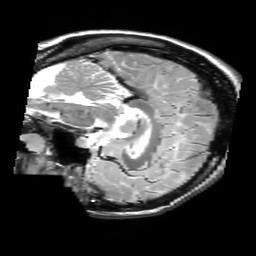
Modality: T2w
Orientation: sagittal
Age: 20
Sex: female
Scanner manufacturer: philips
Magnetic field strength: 3 T
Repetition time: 3 s
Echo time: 0.08 s